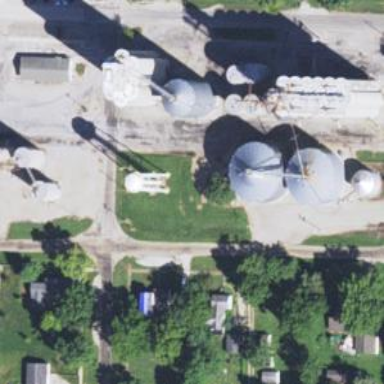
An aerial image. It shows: Water tower that is man-made.